Question:
I am trying to insert table header inside another table header. Above is how it looks like. I want the Update and Delete tab to get rowspan applied. I almost got it how I wanted, but before Update col the table border is not properly closed. Please correct me there.
'''
<table class="datatable table-striped table-bordered">
<thead>
<tr>
<th rowspan="2">ID</th>
<th rowspan="2">Name of the Liquidated Society</th>
<th rowspan="2">Jurisdiction of the Society</th>
<th rowspan="2">Liquidation Order No & Date</th>
<th rowspan="2">Name & Designation of Liquidator</th>
<th colspan="6" class="text-center">In the Liquidated Society</th>
<th rowspan="2">Update</th>
<th rowspan="2">Delete</th>
</tr>
<tr>
<th>Govt Share</th>
<th>Govt Loan</th>
<th>Assets to be recovered</th>
<th>Liability to be discharged </th>
<th>Cancellation Order Number and Date </th>
<th> Surplus amount remitted to CDF</th>
</tr>
</thead>
</table>
'''
I want heading starting from 'govt share' to 'Surplus amount remitted to CDF' under the heading 'In the Liquidated Society.'
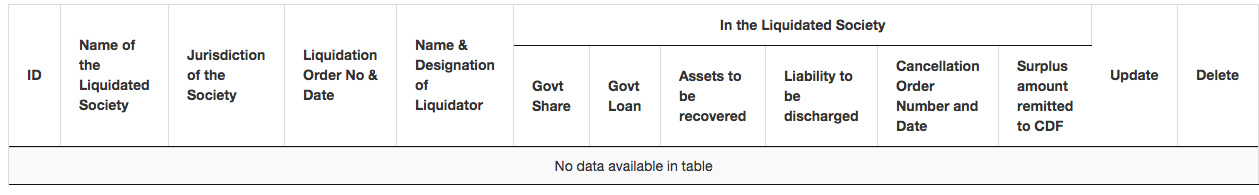
Answer: Here how you will do it
'''
<table class="datatable table-striped table-bordered">
<thead>
<tr>
<th>ID</th>
<th>Name of the Liquidated Society</th>
<th>Jurisdiction of the Society</th>
<th>Liquidation Order No & Date</th>
<th>Name & Designation of Liquidator</th>
<th colspan="6">In the Liquidated Society</th>
<!-- here you have inserted the row, which is wrong -->
<th>Update</th>
<th>Delete</th>
</tr>
<!-- created a new row -->
<tr>
<!-- buffer of five columns to reach your desired column -->
<th></th>
<th></th>
<th></th>
<th></th>
<th></th>
<!-- add columns below -->
<th>Govt Share</th>
<th>Govt Loan</th>
<th>Assets to be recovered</th>
<th>Liability to be discharged </th>
<th>Cancellation Order Number and Date </th>
<th> Surplus amount remitted to CDF</th>
<!-- add buffer of 2 columns -->
<th clospan="2"></th>
</tr>
</thead>
</table>
'''
What you were doing wrong was, you have started a 'new row' inside a 'row' that have two more 'columns' to display. First finish the upper row, then start a new row, give buffer of '5 columns' to reach the desired column ie 'In the Liquidated Society' and again a buffer of '2 columns'.
You can use '<th colspan="5">' instead of having 'five <th>' tags as in my answer.
EDIT:
This is how you will achieve it
'''
<table border="1" class="datatable table-striped table-bordered">
<thead>
<tr>
<th rowspan="2">ID</th>
<th rowspan="2"> Name of the Liquidated Society</th>
<th rowspan="2">Jurisdiction of the Society</th>
<th rowspan="2">Liquidation Order No & Date</th>
<th rowspan="2">Name & Designation of Liquidator</th>
<th colspan="6">In the Liquidated Society</th>
<th rowspan="2">Update</th>
<th rowspan="2">Delete</th>
</tr>
<tr>
<th>Govt Share</th>
<th>Govt Loan</th>
<th>Assets to be recovered</th>
<th>Liability to be discharged </th>
<th>Cancellation Order Number and Date </th>
<th> Surplus amount remitted to CDF</th>
</tr>
</thead>
</table>
'''
it will look like this